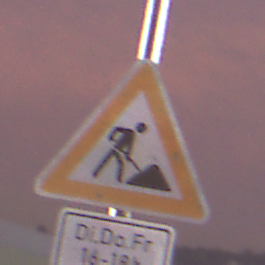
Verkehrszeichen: Arbeitsstelle
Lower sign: ZeitangabenMitBeschraenkungAufWochentage3
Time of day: SunriseSunset
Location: Outdoor (Urban)
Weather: PartlyCloudy
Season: NotSpecified
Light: Artificial